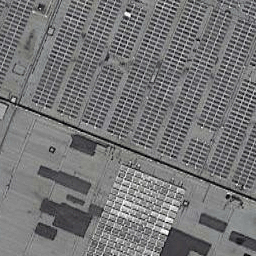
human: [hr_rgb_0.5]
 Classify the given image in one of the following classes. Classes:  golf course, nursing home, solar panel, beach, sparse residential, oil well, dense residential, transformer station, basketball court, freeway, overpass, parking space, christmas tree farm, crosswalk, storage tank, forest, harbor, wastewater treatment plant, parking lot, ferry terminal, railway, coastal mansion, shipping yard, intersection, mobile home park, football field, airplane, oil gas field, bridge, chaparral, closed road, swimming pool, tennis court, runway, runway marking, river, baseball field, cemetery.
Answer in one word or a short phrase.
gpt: solar panel